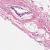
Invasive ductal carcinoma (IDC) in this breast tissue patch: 0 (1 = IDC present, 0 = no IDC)